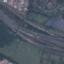
Land use / land cover: Highway